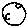
Label: moon